Aerial crown-view tile of a tropical tree (Barro Colorado Island, Panama), acquired 20250124:
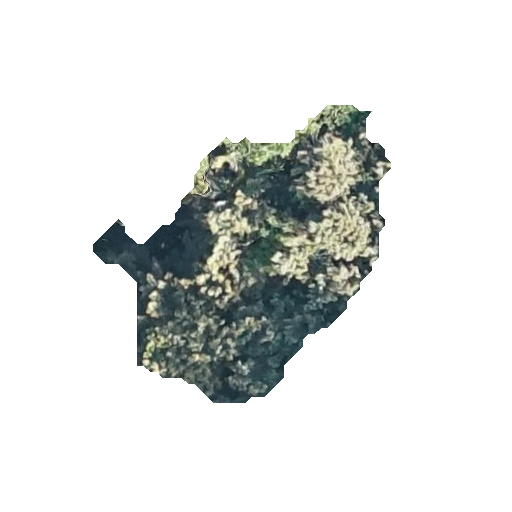
Species: Luehea seemannii
GBIF accepted scientific name: Luehea seemannii
Crown area: 75.64 m²